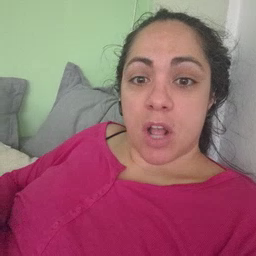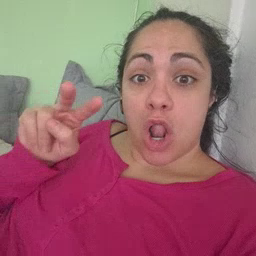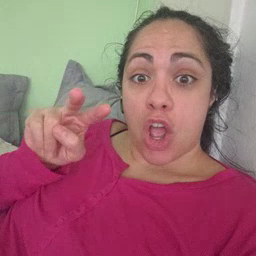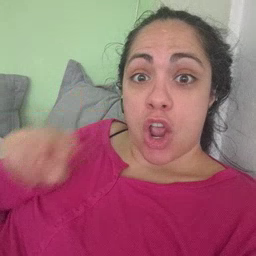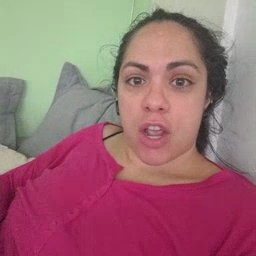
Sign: look